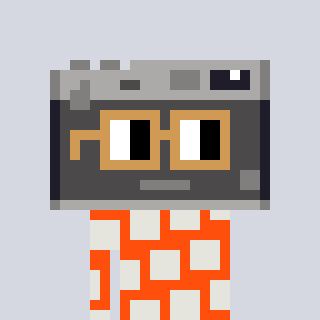
a pixel art character with square brown glasses, a camera-shaped head and a orange-colored body on a cool background